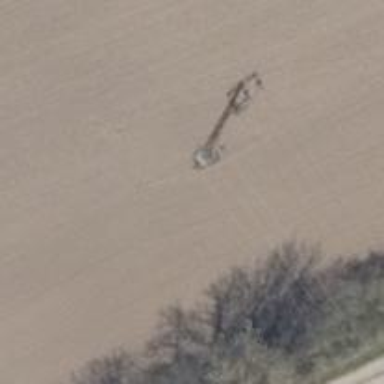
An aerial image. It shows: Power pole.